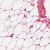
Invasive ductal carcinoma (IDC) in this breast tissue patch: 0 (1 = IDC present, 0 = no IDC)